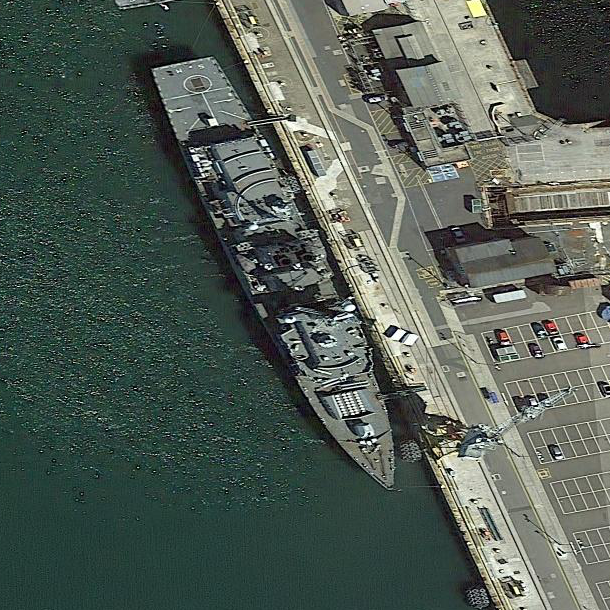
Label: Type_45_destroyer